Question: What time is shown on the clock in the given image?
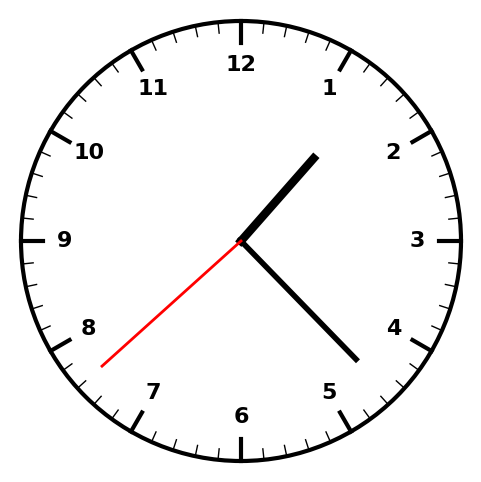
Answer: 01:22:38